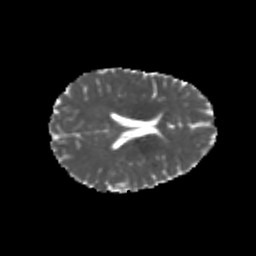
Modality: MD
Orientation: axial
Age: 20
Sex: female
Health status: healthy
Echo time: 0.074 s